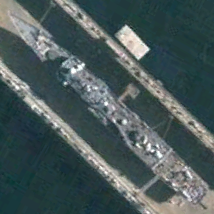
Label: cruiser